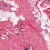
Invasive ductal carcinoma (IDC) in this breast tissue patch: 0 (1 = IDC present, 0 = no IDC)